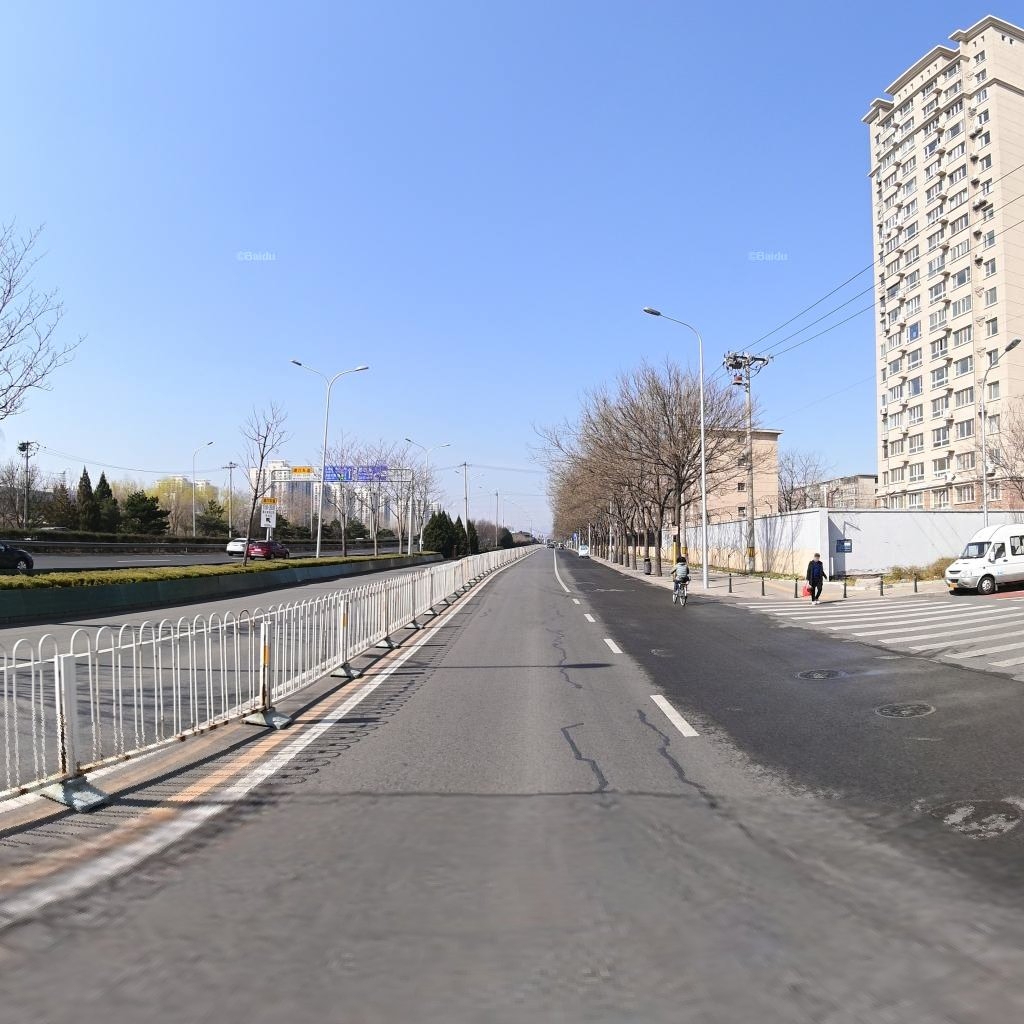
Region: Haidian
Road damage annotations: longitudinal patch, longitudinal patch, longitudinal patch, manhole cover, manhole cover, manhole cover, longitudinal patch, manhole cover